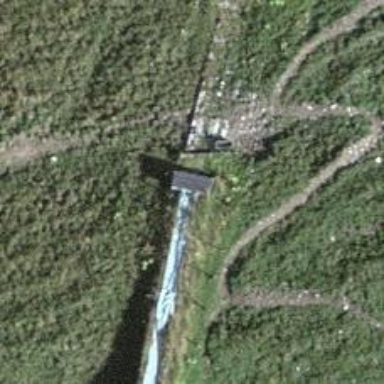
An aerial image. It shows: Abandoned railway.